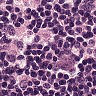
Metastatic tissue present: yes